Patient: sex M, age 49
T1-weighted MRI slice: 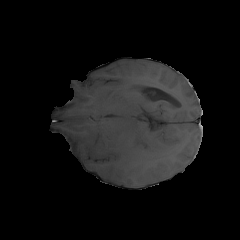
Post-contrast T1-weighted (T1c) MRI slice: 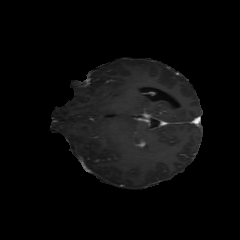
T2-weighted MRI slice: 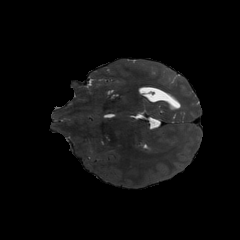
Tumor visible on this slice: yes
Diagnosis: Astrocytoma, IDH-mutant
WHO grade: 4